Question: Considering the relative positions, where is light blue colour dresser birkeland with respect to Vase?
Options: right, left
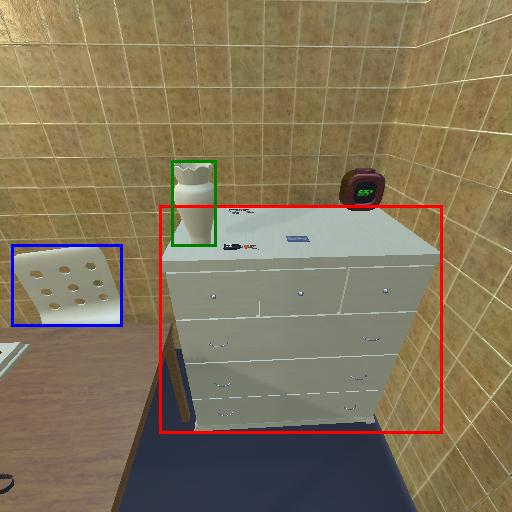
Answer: right